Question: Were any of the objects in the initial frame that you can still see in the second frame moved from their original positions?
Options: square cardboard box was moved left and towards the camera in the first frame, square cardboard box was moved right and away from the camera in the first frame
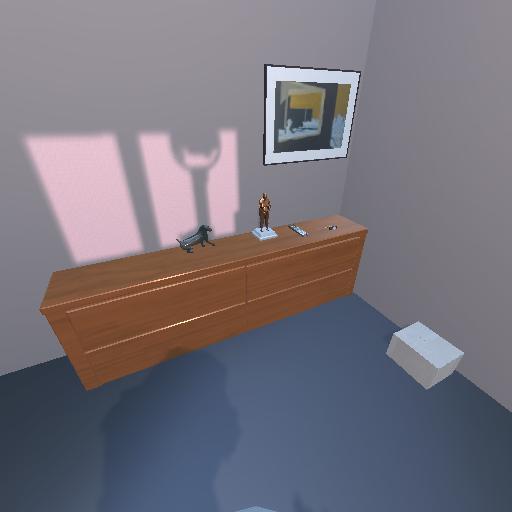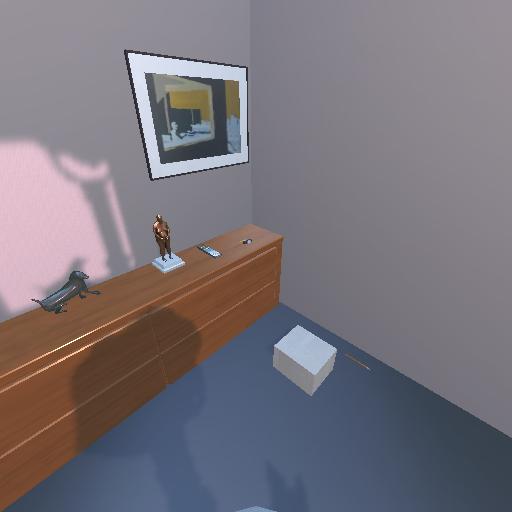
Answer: square cardboard box was moved left and towards the camera in the first frame